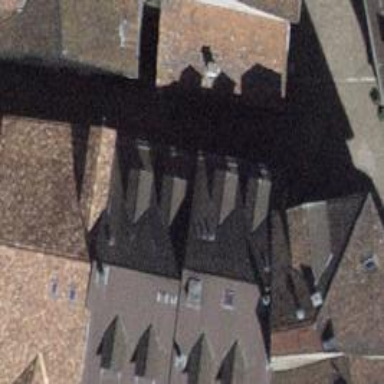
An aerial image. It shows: Building with tile roof.